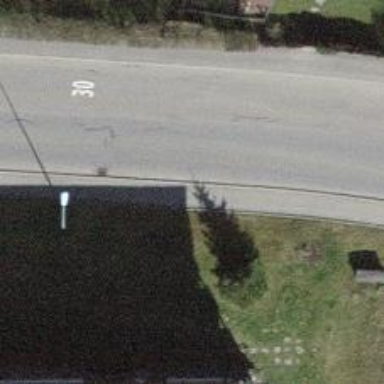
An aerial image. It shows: Sidewalk.